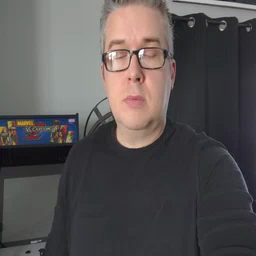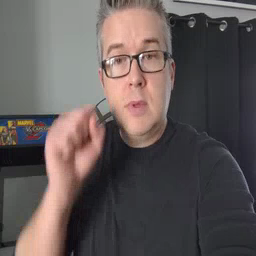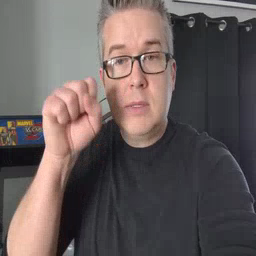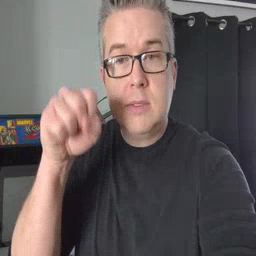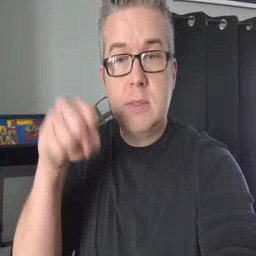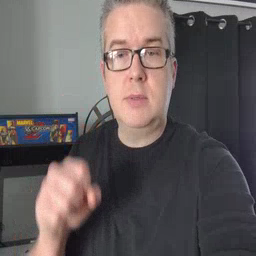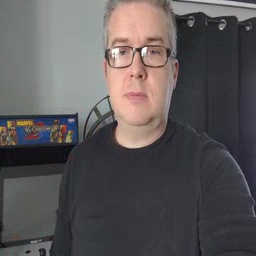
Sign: yes